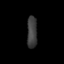
Tissue: skin
Cell type: Epithelial cells
Senescence score: 0.7813
Nuclear area (px): 314
Mean DAPI intensity: 62.118